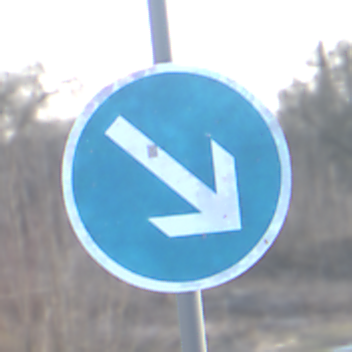
Verkehrszeichen: VorgeschriebeneVorbeifahrtRechts
Umgebung: Outdoor, Suburban
Tageszeit: SunriseSunset
Wetter: PartlyCloudy
Licht: Natural
Jahreszeit: Winter
Kontrast: MediumContrast